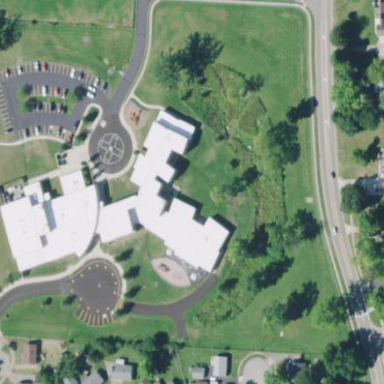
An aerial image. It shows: School building.